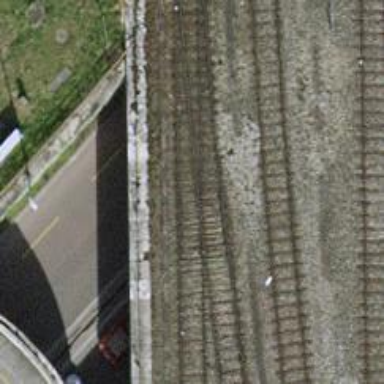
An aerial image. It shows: Single-track railway bridge serving as spur line.